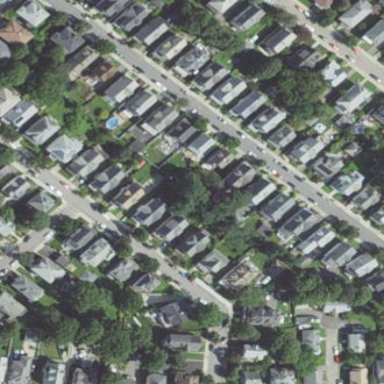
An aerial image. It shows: Sidewalk.